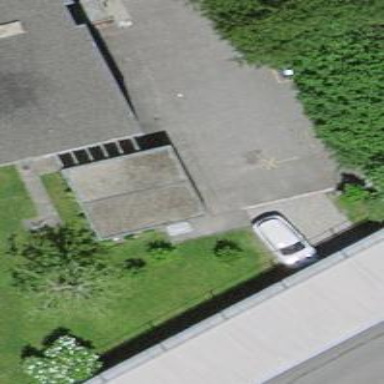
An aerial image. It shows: Garage building.